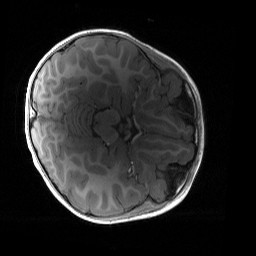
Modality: T1w
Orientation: axial
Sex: female
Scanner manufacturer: siemens
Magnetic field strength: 3 T
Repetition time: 1.9 s
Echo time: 0.00243 s